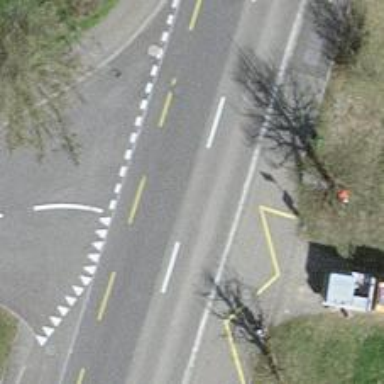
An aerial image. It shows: Secondary road with dedicated cycle lane.